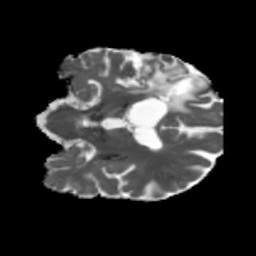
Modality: MD
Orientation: coronal
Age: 61
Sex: male
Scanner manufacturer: siemens
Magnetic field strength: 3 T
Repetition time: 5.47 s
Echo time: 0.0854 s